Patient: sex F, age 35
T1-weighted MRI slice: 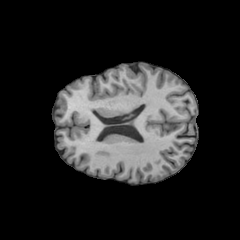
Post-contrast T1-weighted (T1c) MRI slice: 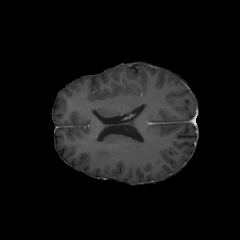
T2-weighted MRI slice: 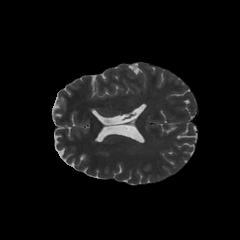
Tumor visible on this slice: no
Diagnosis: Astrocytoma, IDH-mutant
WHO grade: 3